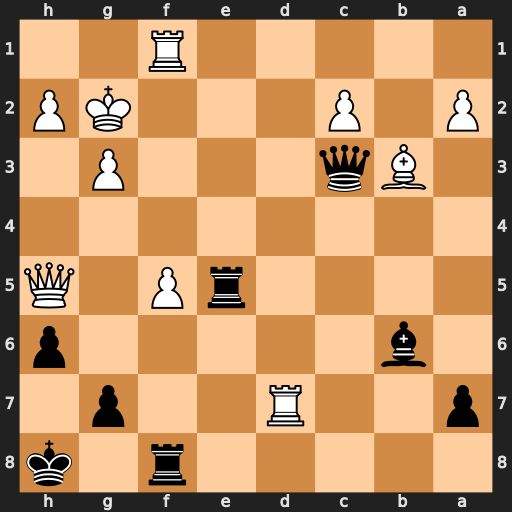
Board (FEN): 5r1k/p2R2p1/1b5p/4rP1Q/8/1Bq3P1/P1P3KP/5R2
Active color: b
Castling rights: -
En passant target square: -
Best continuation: Qc6+ Rd5 Rxd5 Bxd5 Qxd5+